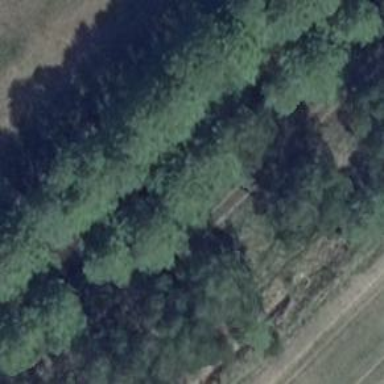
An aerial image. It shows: Row of deciduous broadleaved trees.